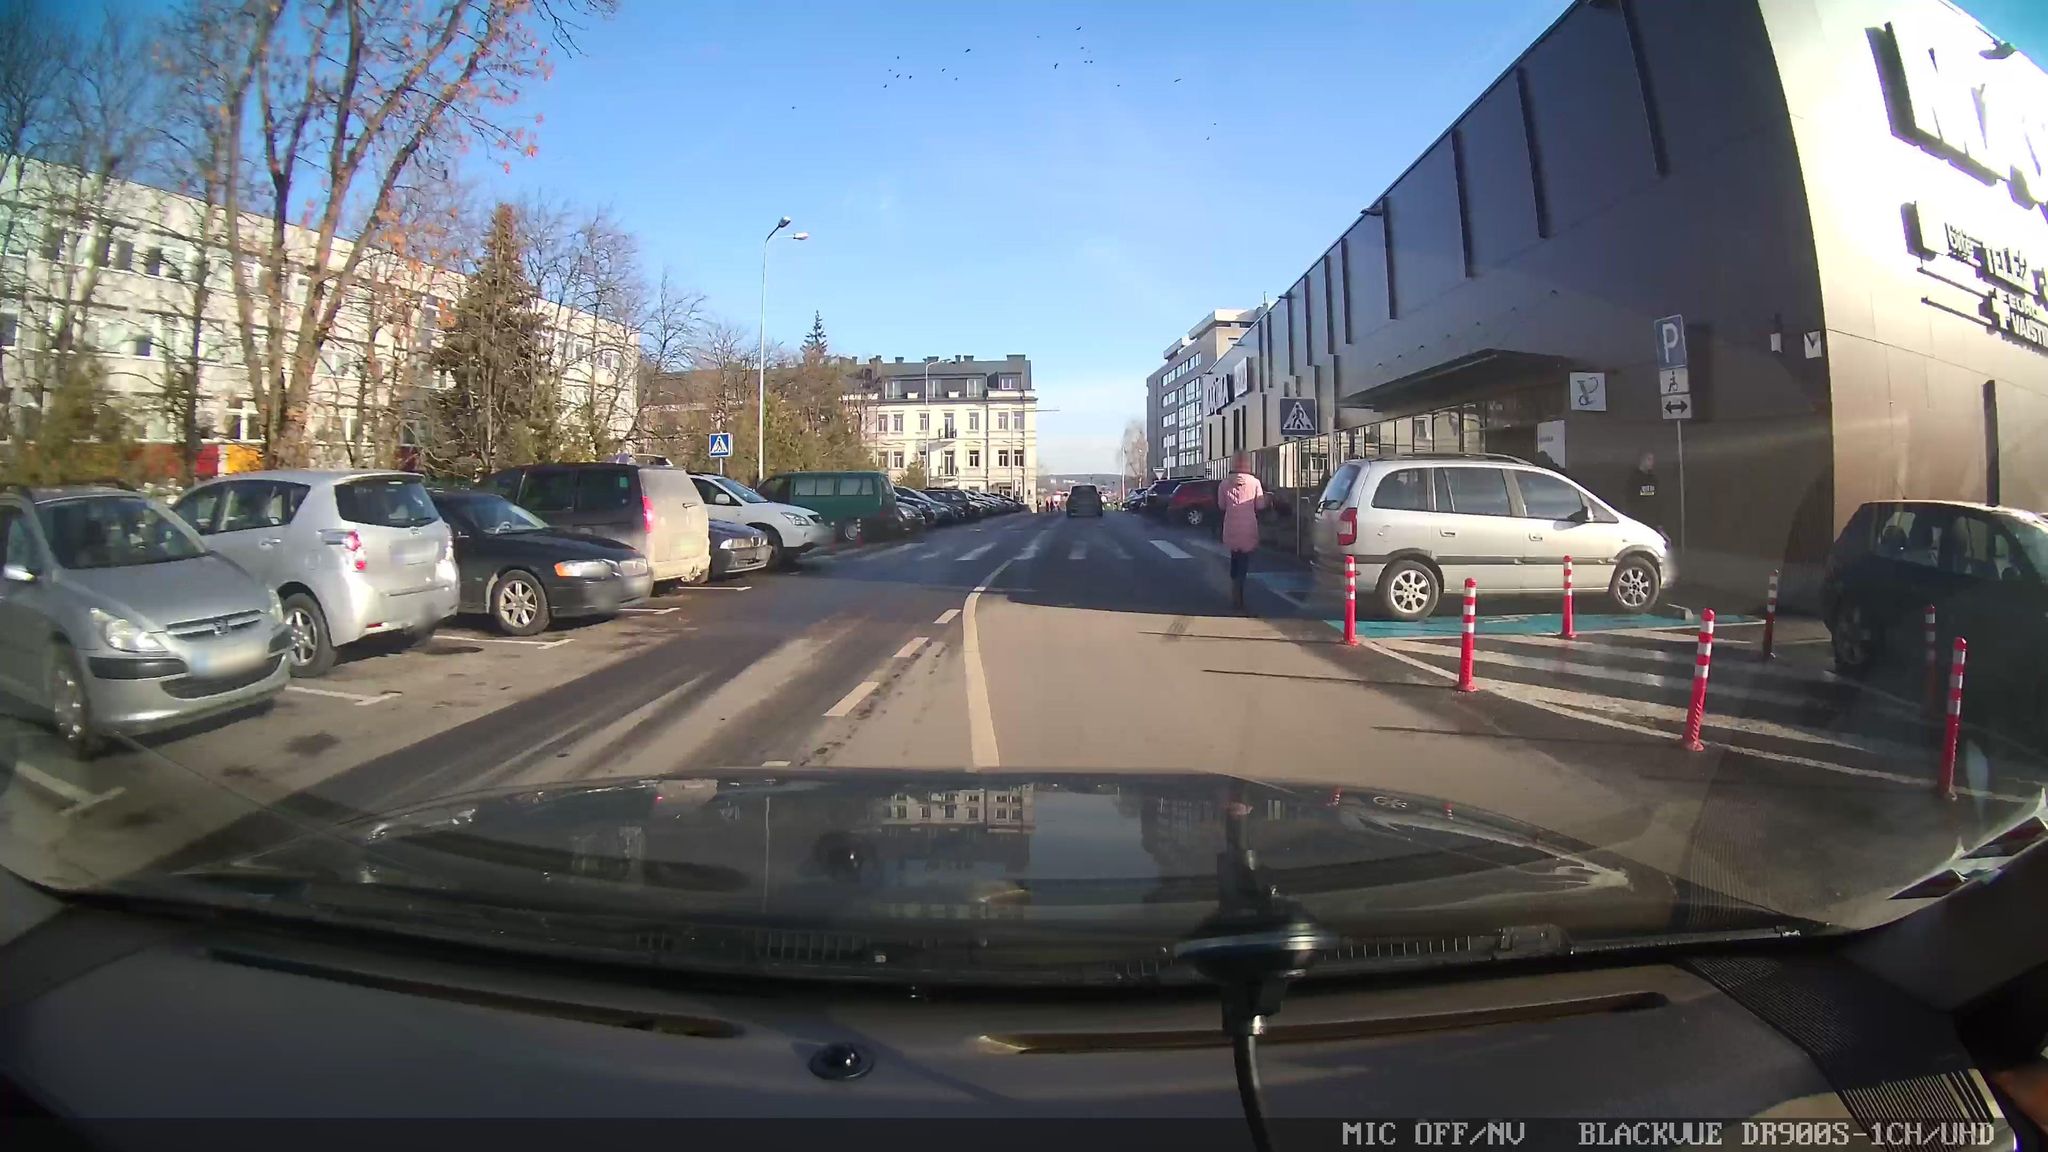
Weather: clear
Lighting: day
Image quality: good
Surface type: driving surface
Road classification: service
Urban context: urban centre
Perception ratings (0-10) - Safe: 2.78, Lively: 4.31, Beautiful: 2.82, Boring: 5.28, Depressing: 3.5, Wealthy: 7.75